Brain MRI study timepoint: followup_recurrence
T1CE (contrast-enhanced T1) slice:
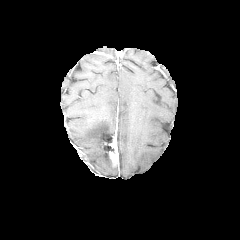
T2-FLAIR slice:
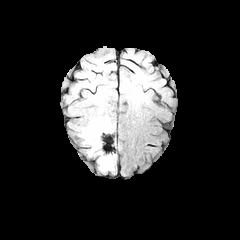